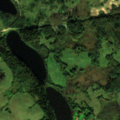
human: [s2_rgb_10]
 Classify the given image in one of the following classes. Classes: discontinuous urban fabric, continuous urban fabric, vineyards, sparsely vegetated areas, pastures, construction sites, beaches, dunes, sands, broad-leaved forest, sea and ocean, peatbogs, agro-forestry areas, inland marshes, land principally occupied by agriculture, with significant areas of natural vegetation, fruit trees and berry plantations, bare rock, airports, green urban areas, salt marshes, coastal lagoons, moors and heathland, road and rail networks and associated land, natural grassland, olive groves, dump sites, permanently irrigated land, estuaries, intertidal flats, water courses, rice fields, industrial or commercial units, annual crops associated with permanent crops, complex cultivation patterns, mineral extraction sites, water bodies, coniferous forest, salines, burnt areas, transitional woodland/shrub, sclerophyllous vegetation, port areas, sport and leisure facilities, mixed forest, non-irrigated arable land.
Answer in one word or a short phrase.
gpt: non-irrigated arable land, complex cultivation patterns, land principally occupied by agriculture, with significant areas of natural vegetation, broad-leaved forest